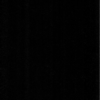
Label: dusty